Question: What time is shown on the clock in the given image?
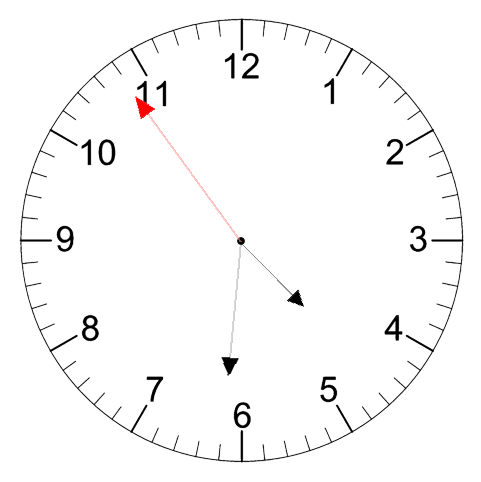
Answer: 04:30:54